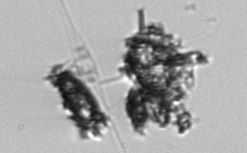
Label: Thalassiosira_TAG_external_detritus